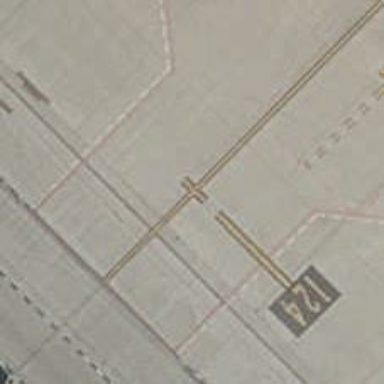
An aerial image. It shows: Airport parking position.